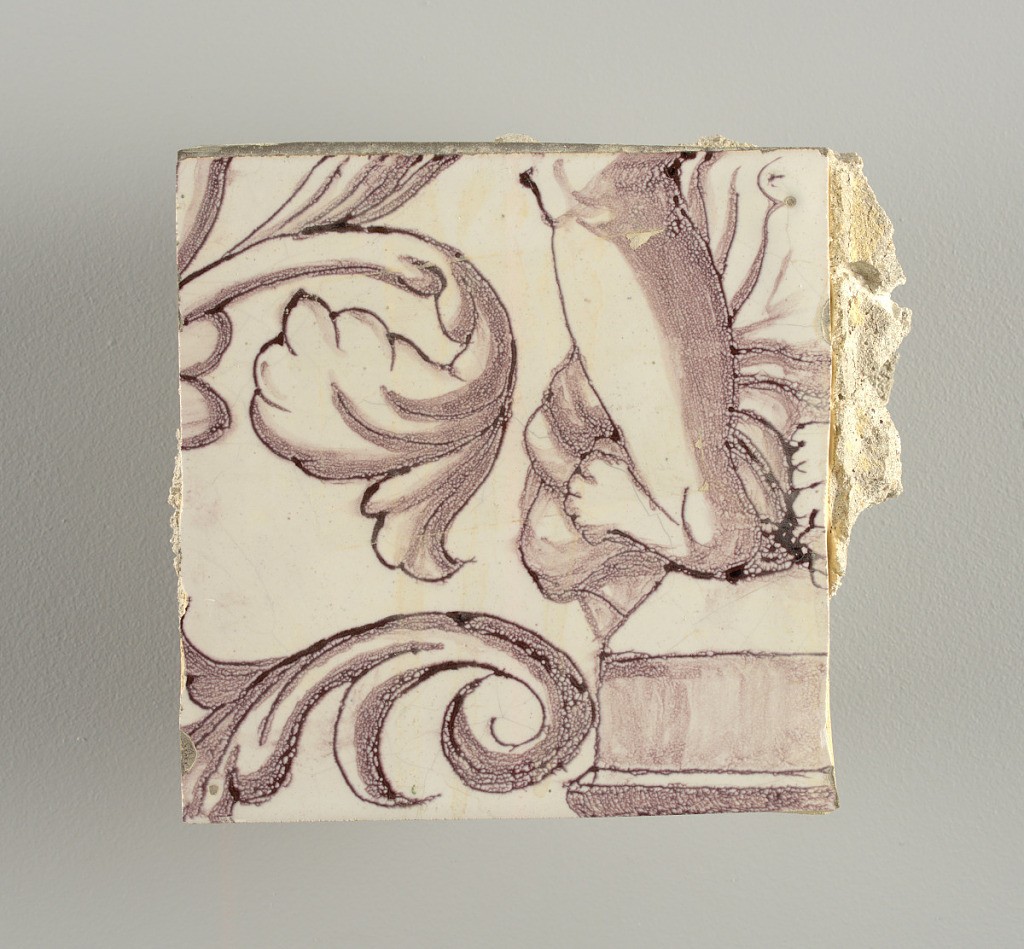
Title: Tile wall facing
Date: ca. 1725
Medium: Tin-glazed earthenware, underglaze
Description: Horizontal rectangle.  Thirty tiles wide and twenty-three tiles high with opening for fireplace eleven tiles wide and ten high.  Foliage arabesques disposed about three vertical axes from which are emphazised by urns at center and right, and at left by the figure of a standing woman carrying an infant on her arm and accompanied by two children.